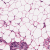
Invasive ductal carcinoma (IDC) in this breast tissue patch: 0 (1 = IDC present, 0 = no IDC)